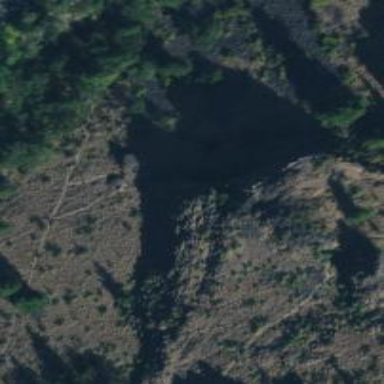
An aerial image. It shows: Natural cliff.